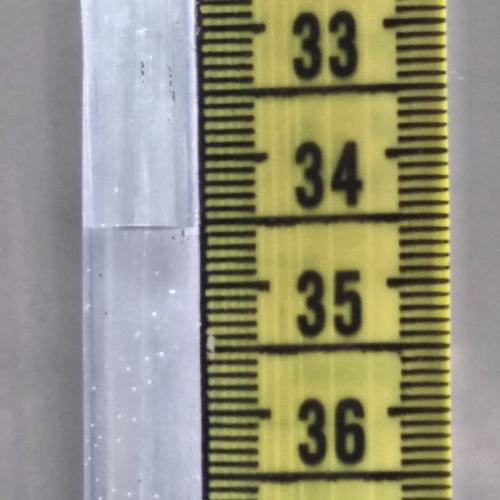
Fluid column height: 34.5 cm